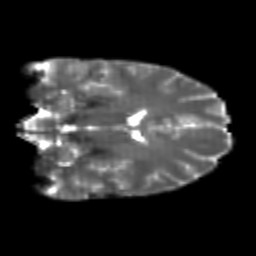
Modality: T2w
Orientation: coronal
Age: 24
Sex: male
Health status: healthy
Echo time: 0.074 s